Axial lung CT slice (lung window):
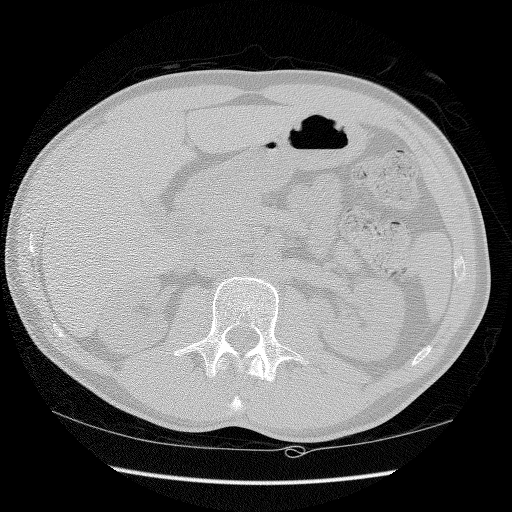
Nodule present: no